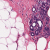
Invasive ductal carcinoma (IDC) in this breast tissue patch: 0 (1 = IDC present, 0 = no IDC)